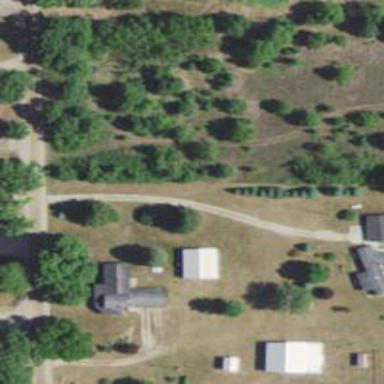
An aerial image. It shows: Driveway.